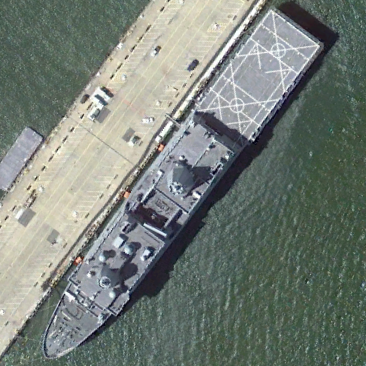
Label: combat